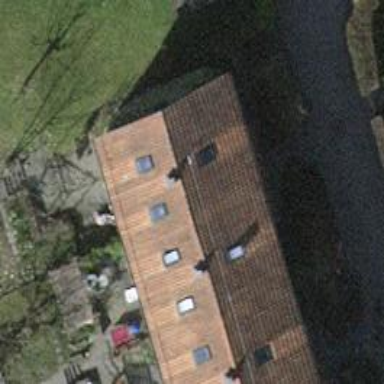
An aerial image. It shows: Gabled house with roof tiles in beige color. The roof is oriented across the building and its color is orangish red.